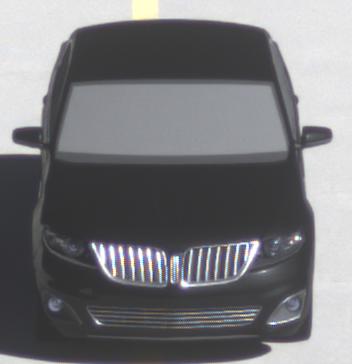
Make: Lincoln
Model: MKS
Detailed model: -
Model produced from: 2008
Model produced until: 2011
Doors: 4
Color: black
Road condition: dry road
Daytime: morning or afternoon
Contrast: high contrast